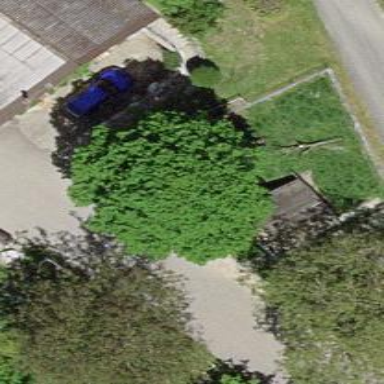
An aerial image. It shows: Farm shop.